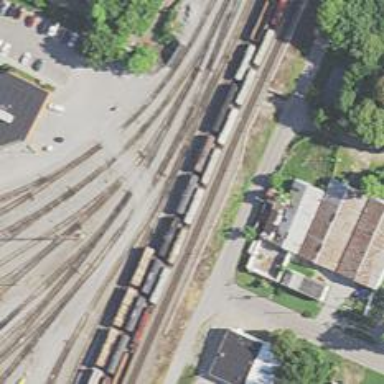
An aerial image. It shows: Railway yard used for servicing trains.